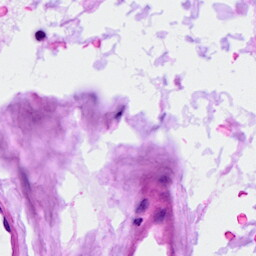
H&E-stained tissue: Ovarian